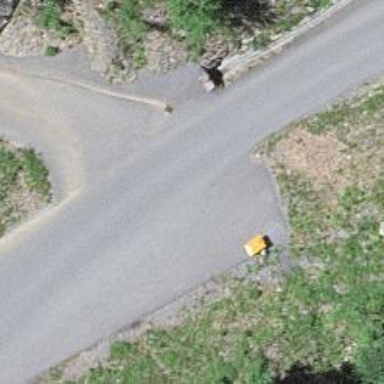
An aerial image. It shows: Grit bin.